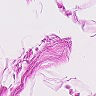
Metastatic tissue present: no